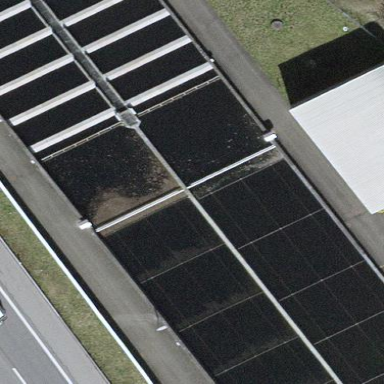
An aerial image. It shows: Body of wastewater.